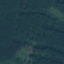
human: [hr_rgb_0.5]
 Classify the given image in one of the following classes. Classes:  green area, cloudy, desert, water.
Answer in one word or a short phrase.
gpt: green area